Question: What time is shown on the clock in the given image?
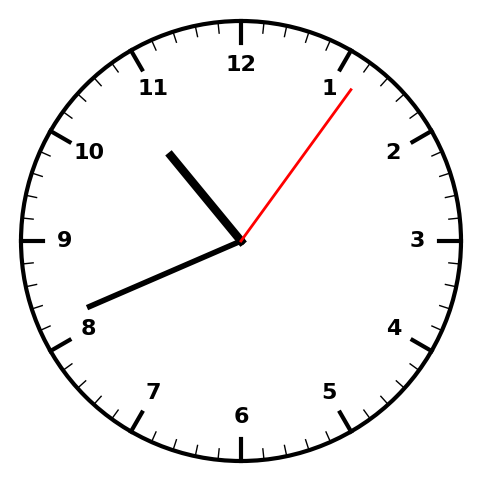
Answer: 10:41:06